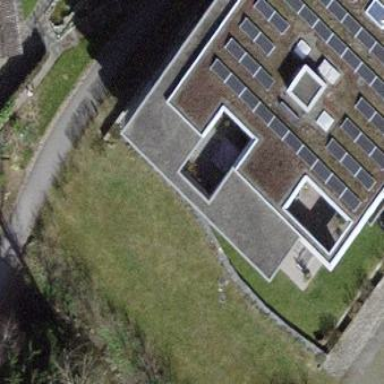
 consisting of solar photovoltaic panels."